Interaction volume radius: 5 \u00c5
Interaction volume height: 20 \u00c5
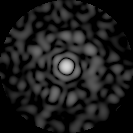
Disorder parameter: 0.7805